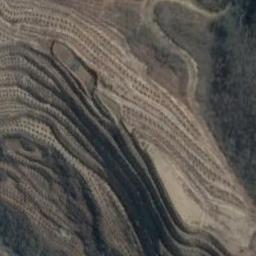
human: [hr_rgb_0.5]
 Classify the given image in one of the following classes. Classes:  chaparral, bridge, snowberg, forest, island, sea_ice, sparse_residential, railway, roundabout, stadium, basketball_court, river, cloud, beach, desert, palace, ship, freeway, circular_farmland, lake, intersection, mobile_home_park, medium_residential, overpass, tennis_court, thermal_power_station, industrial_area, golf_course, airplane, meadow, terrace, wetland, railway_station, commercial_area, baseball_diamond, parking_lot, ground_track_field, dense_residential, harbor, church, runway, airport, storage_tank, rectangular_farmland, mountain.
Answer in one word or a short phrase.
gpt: terrace